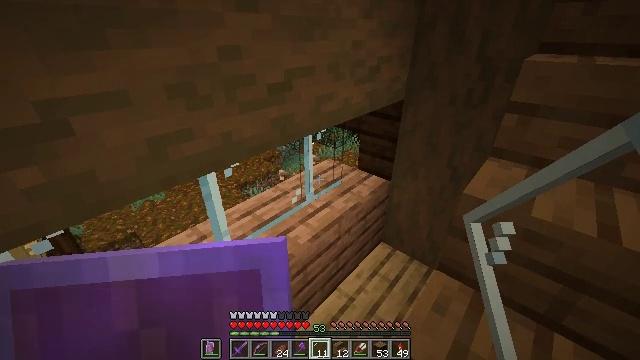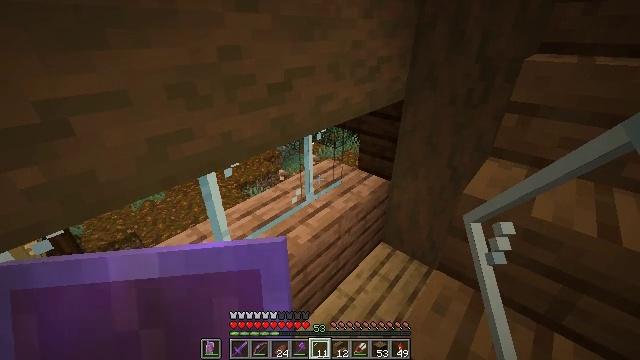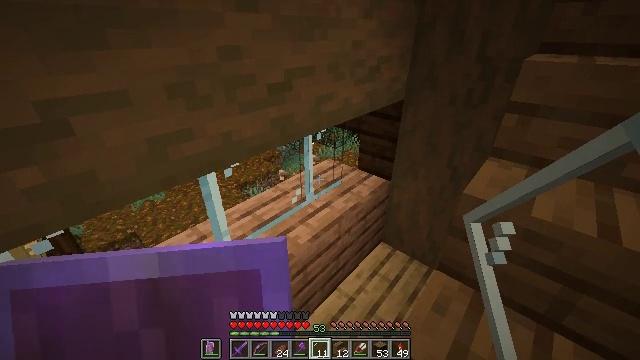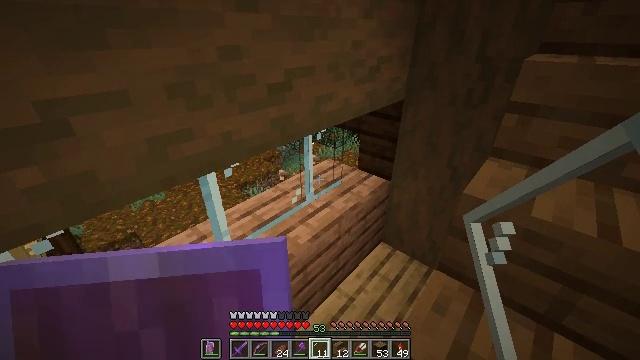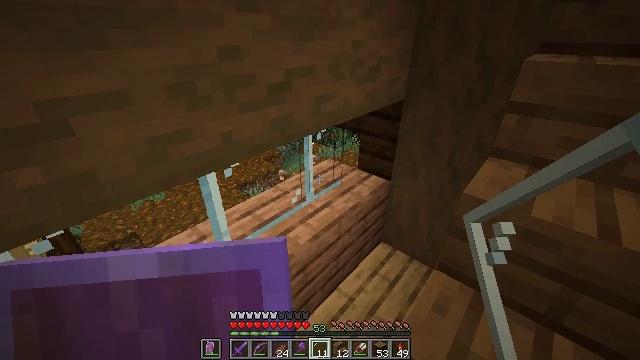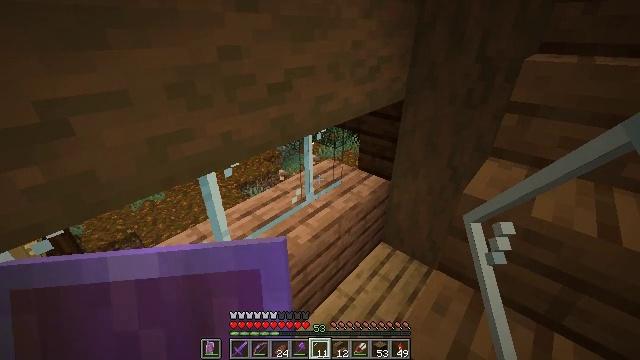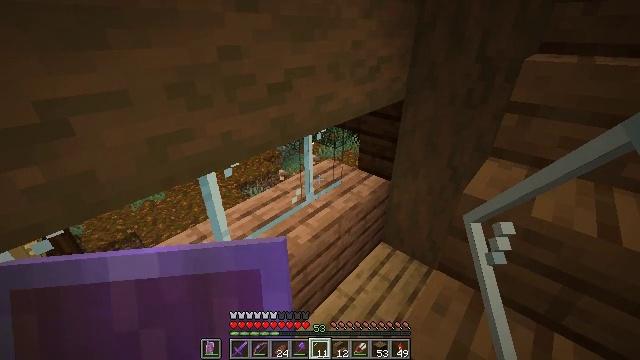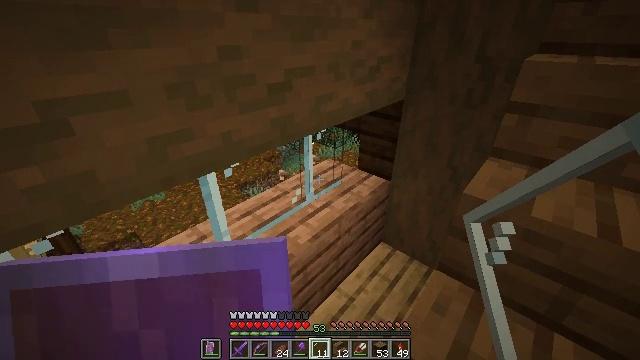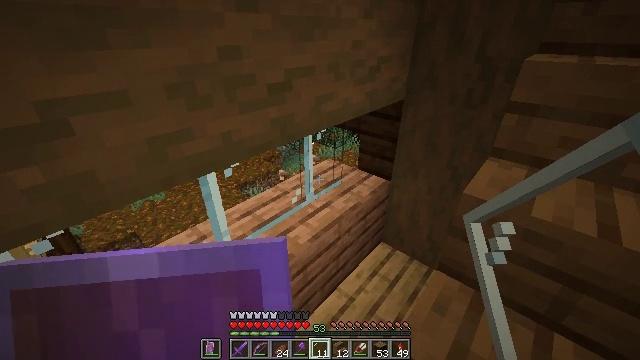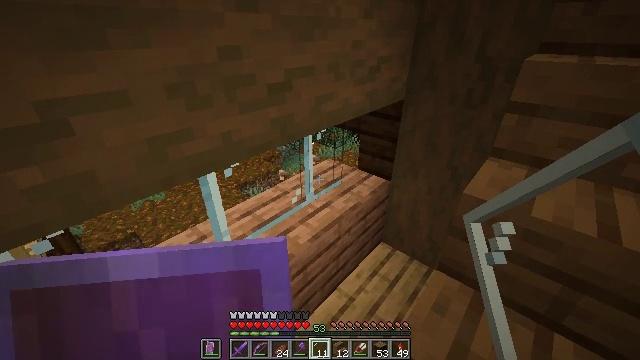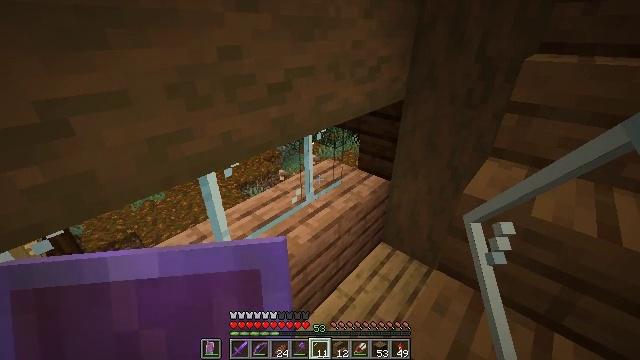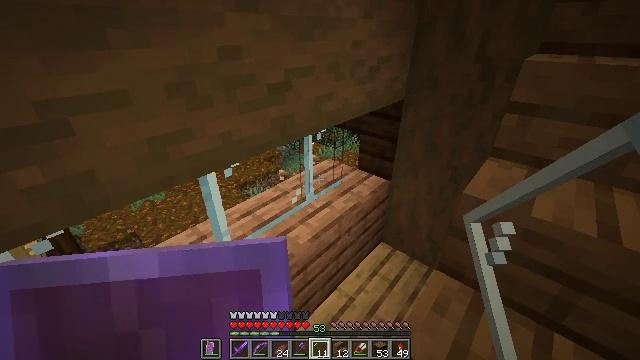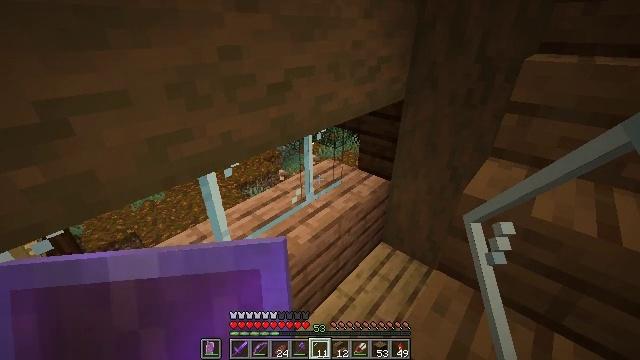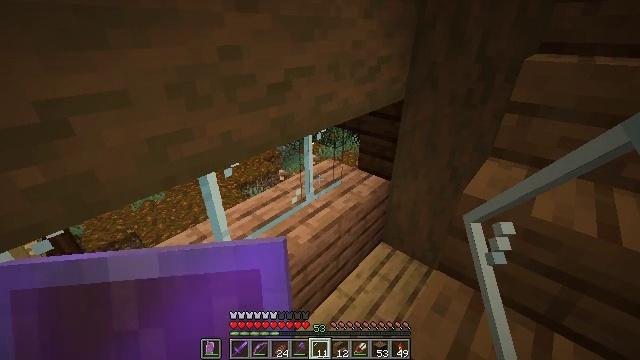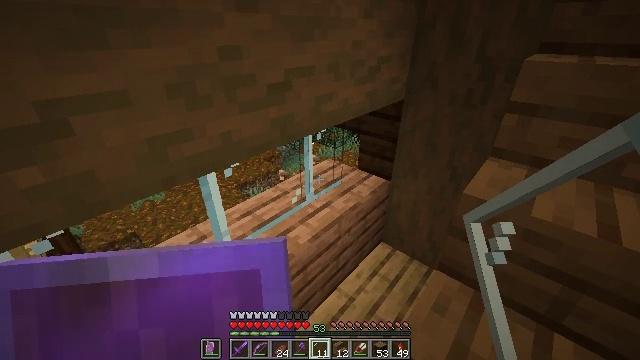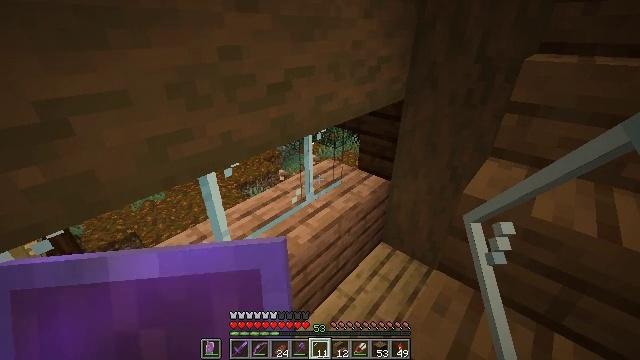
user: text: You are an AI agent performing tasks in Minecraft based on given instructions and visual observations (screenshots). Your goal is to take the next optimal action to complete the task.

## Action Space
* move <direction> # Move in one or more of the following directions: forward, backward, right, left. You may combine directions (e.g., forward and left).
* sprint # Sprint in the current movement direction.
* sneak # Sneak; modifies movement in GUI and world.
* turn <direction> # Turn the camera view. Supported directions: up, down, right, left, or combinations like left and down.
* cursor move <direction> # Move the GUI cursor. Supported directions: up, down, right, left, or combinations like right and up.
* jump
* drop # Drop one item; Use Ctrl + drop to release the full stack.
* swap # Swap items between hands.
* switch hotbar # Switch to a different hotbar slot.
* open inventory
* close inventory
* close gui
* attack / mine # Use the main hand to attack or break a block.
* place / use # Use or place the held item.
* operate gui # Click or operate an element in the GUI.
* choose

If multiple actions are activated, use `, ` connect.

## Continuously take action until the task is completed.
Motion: motion action
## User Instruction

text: Retrieve the glass pane from a window.
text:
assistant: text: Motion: no_op
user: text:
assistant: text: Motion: no_op
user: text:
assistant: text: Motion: no_op
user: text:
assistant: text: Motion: no_op
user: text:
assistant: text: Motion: no_op
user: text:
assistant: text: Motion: no_op
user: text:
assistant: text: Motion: no_op
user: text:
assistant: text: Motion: no_op
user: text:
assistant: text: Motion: no_op
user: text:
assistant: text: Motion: no_op
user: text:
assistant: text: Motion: no_op
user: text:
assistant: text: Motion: no_op
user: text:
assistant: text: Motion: no_op
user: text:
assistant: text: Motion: no_op
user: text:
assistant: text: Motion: no_op
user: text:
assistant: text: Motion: no_op
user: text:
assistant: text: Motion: no_op
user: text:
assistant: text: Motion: no_op
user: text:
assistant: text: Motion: no_op
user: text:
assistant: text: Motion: no_op
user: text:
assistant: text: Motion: no_op
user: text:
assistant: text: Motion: no_op
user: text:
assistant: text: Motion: no_op
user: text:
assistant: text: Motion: no_op
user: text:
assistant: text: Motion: no_op
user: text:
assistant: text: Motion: no_op
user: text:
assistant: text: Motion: no_op
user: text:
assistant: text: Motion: no_op
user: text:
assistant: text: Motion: no_op
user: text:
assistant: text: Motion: no_op